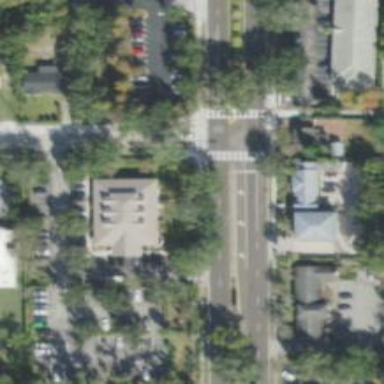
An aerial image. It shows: Left sidewalk along asphalt tertiary road.